Interaction volume radius: 5 \u00c5
Interaction volume height: 10 \u00c5
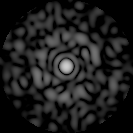
Disorder parameter: 0.8352